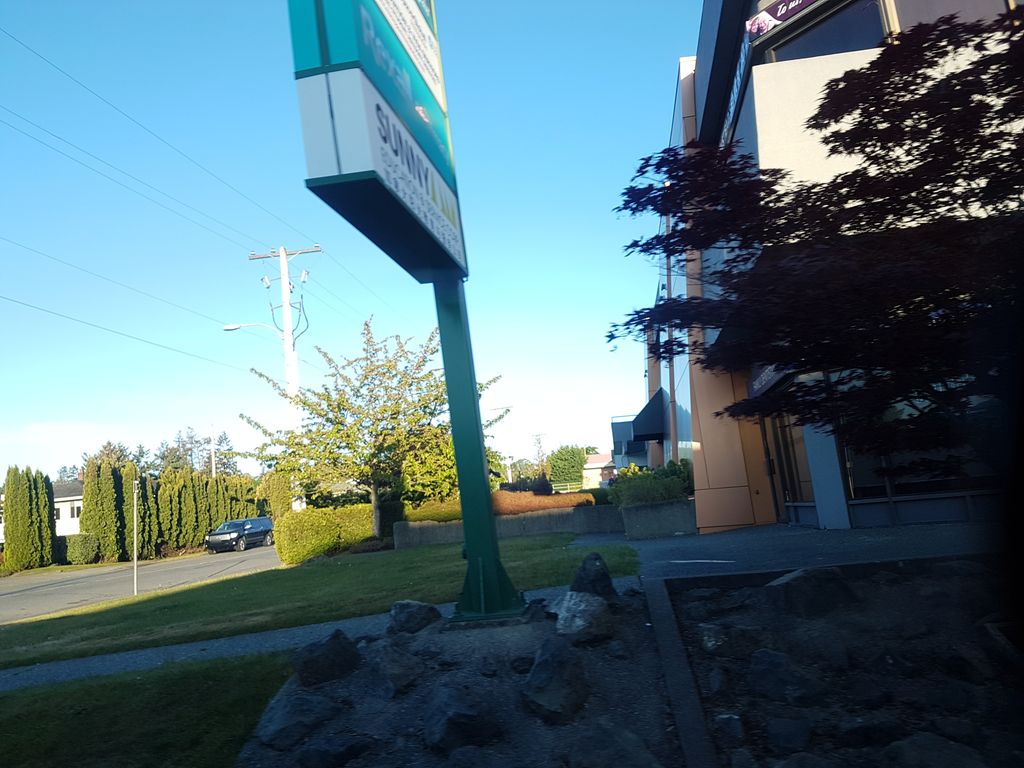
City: victoria